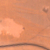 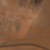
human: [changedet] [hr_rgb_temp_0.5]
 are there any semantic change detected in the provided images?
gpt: There is no difference.